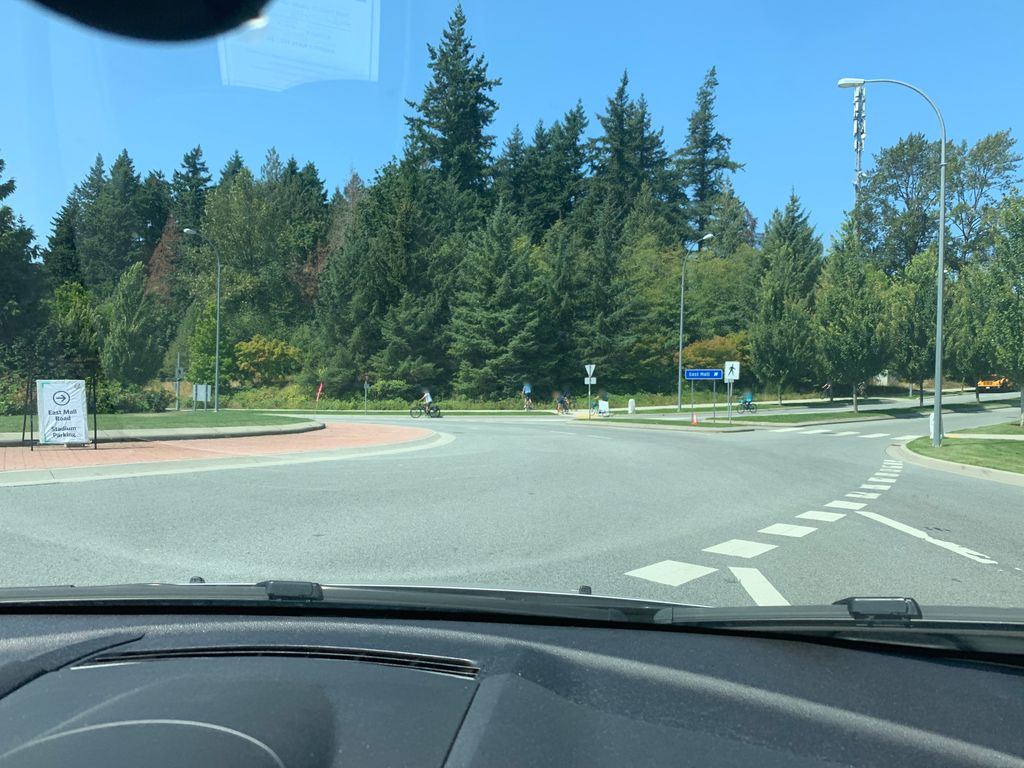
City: vancouver